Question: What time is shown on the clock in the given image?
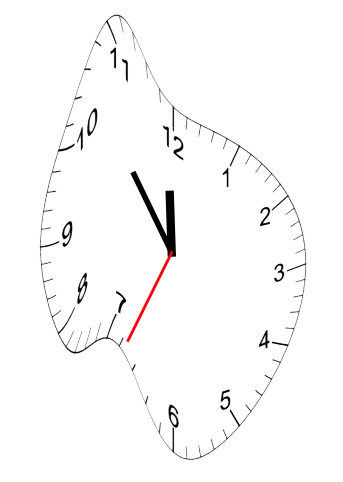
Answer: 11:53:34